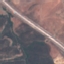
Label: Highway